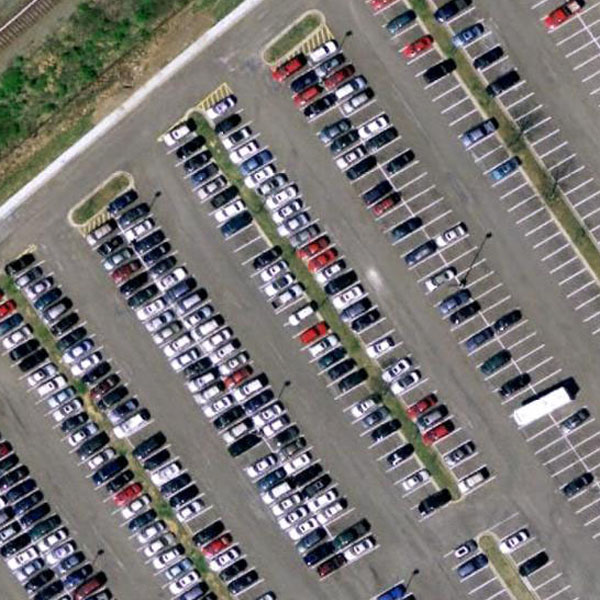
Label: Parking